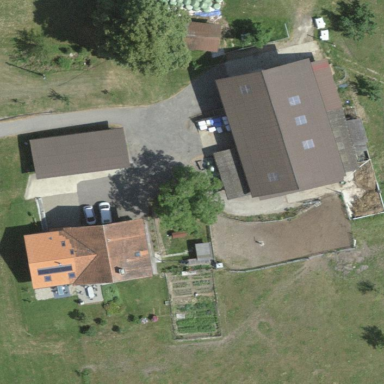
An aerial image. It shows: Farmyard area.